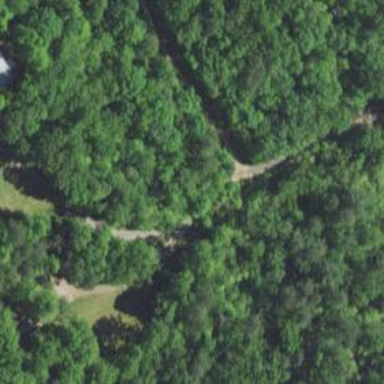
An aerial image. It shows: Culvert tunnel.